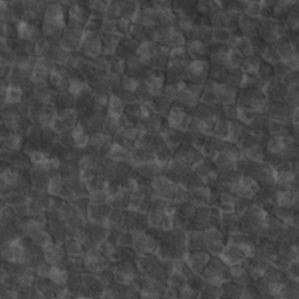
Label: non_frost